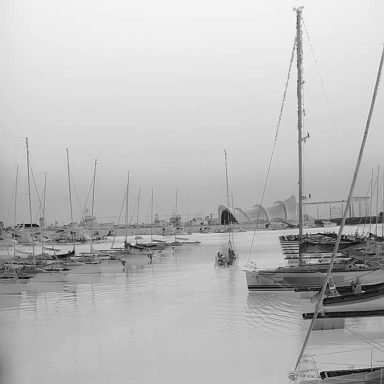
There are 11 objects shown in the infrared image, including ten sailboats, and a canoe.